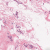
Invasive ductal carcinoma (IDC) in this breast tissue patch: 0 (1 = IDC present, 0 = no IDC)